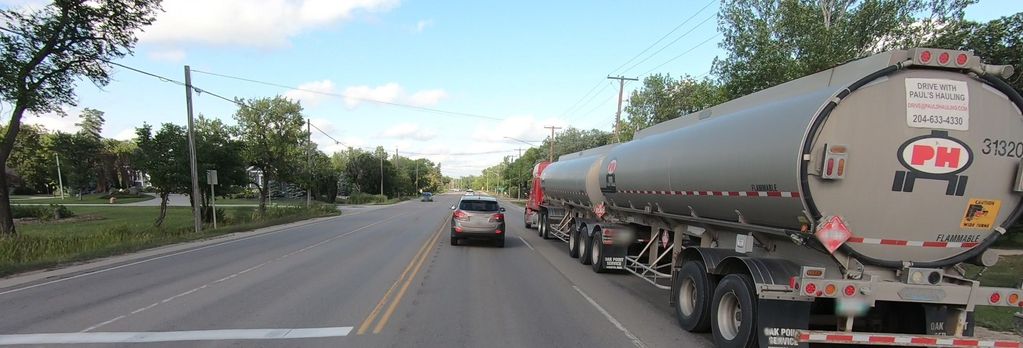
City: winnipeg